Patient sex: F
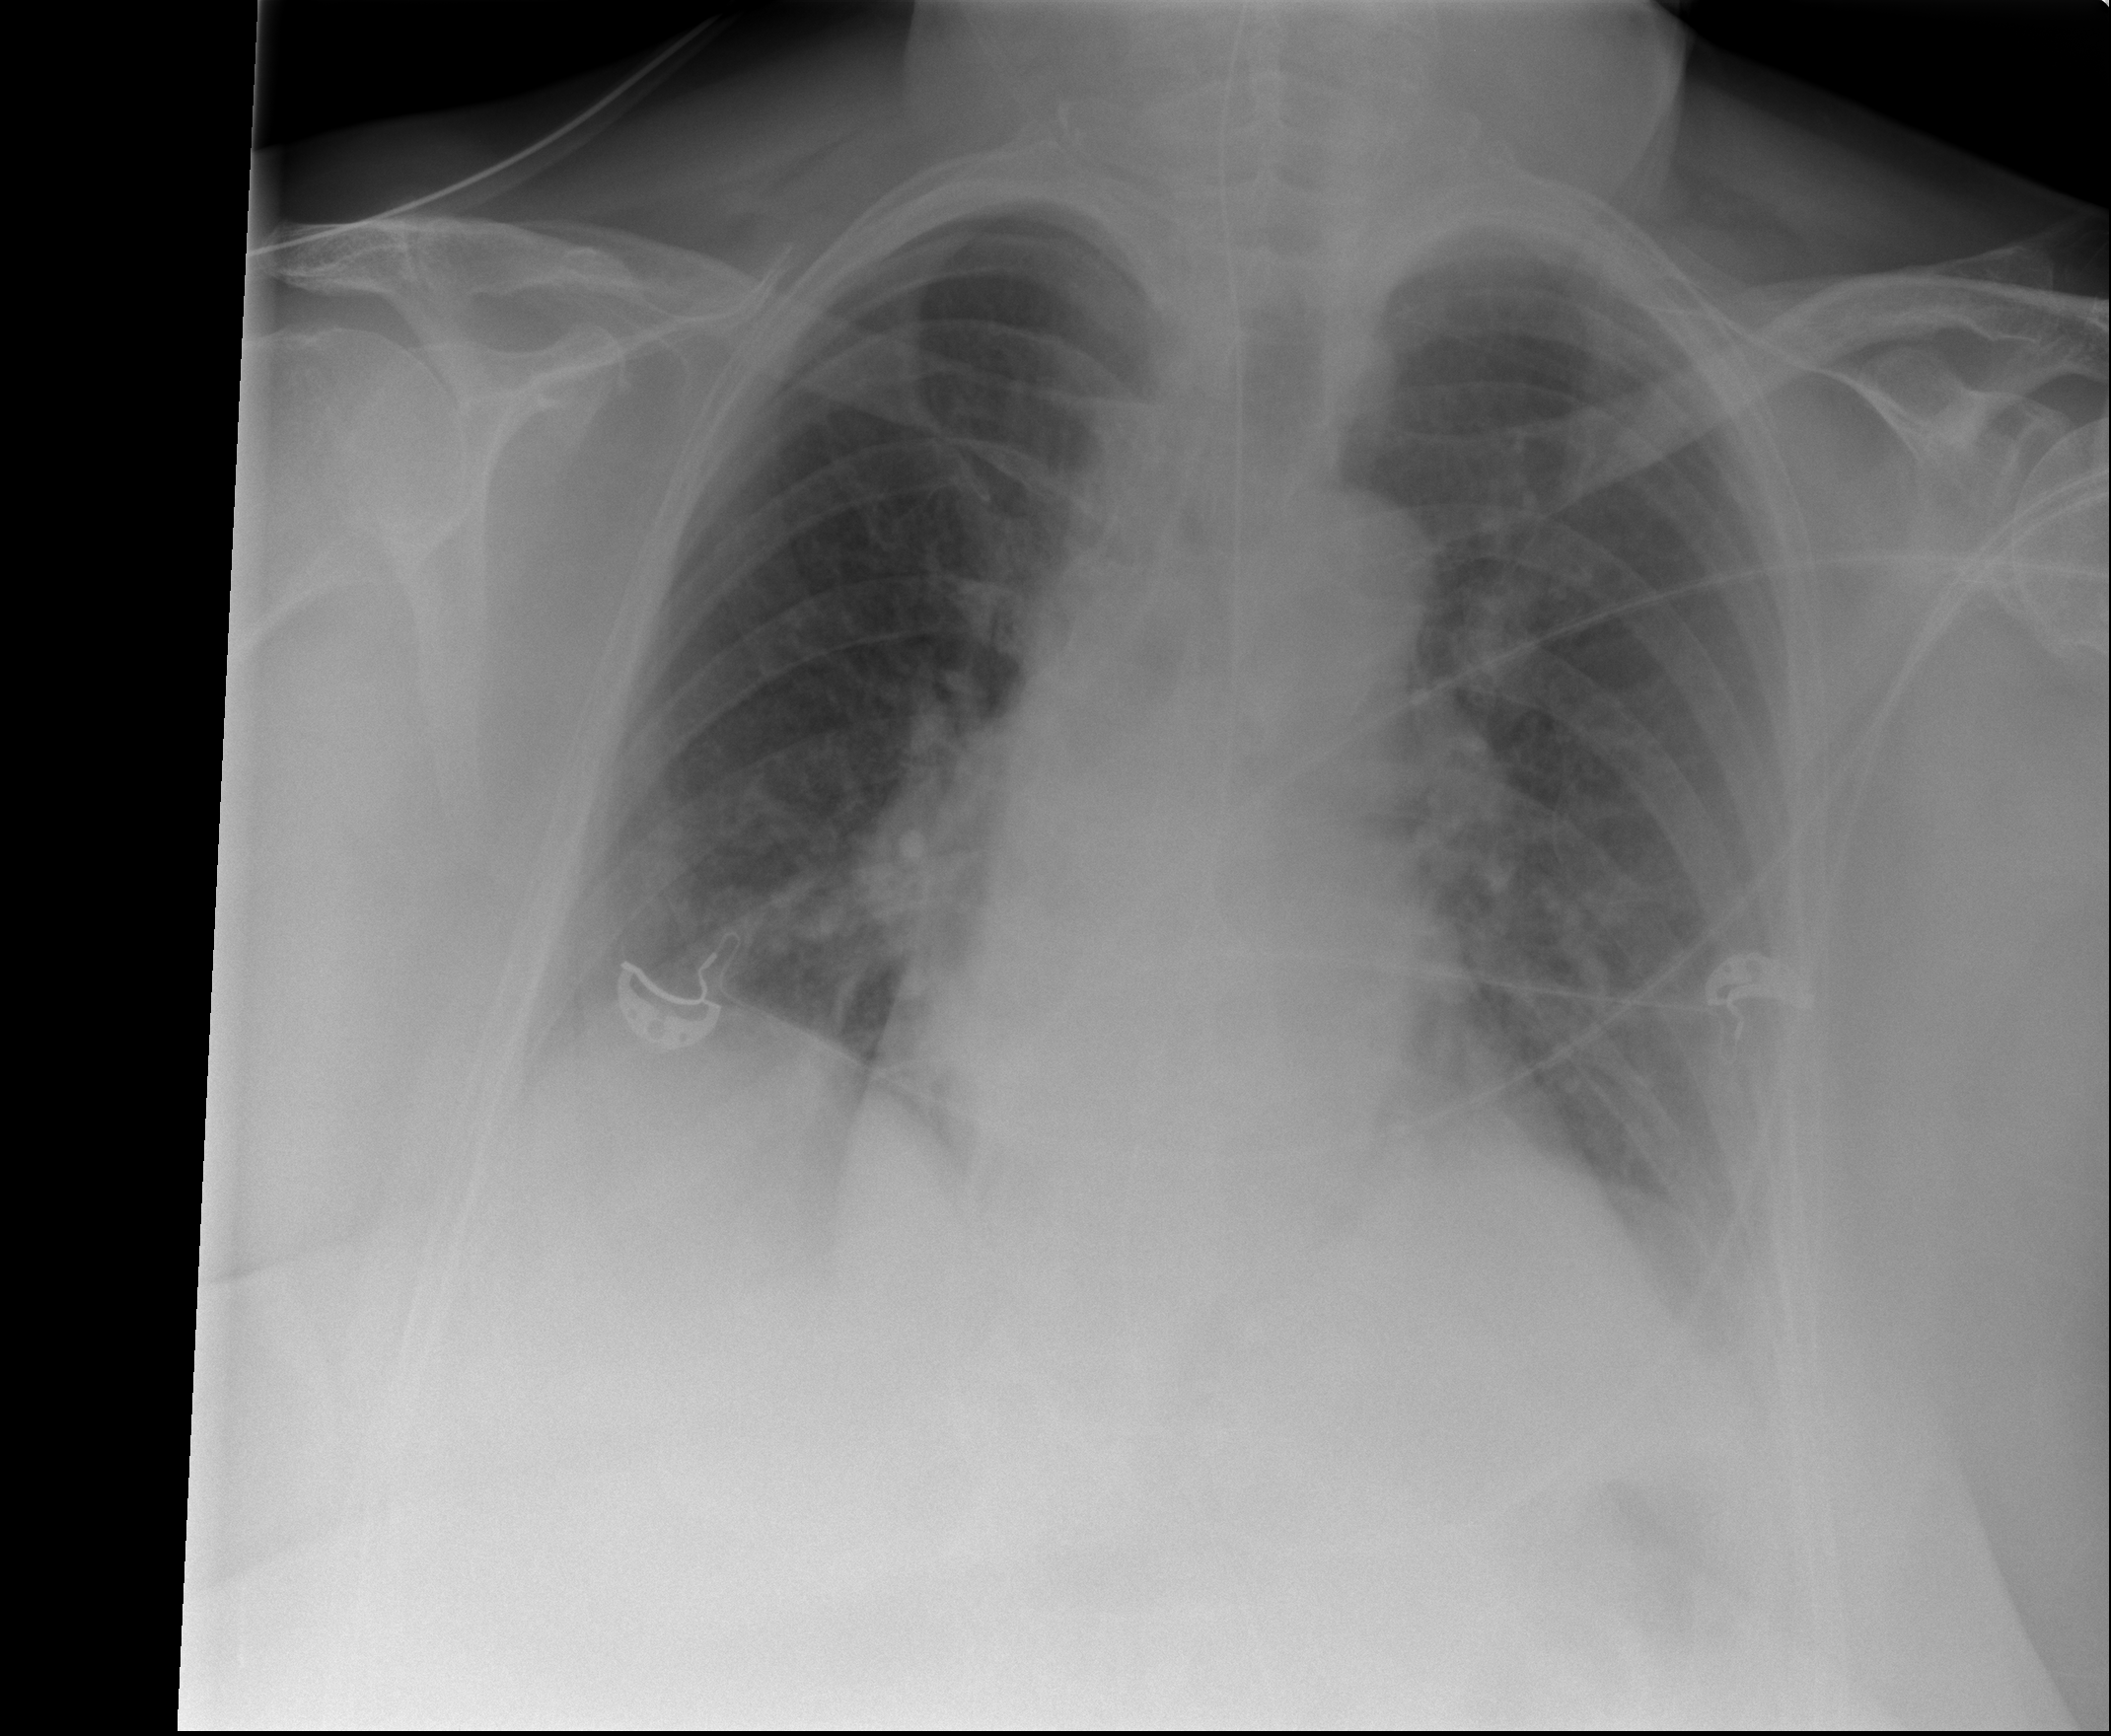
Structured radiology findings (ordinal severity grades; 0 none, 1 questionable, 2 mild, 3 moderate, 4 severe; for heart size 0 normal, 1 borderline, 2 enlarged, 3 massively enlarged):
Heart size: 0
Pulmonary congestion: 2
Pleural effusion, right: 0
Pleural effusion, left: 0
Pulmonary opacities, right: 0
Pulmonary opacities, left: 0
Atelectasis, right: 0
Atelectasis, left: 0